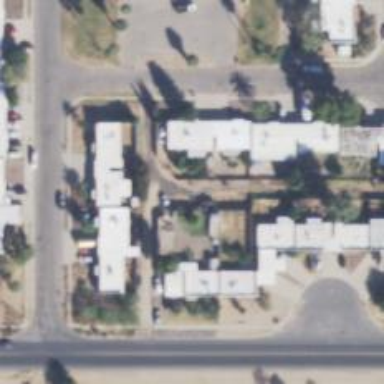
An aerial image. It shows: Alleyway designated as service road.